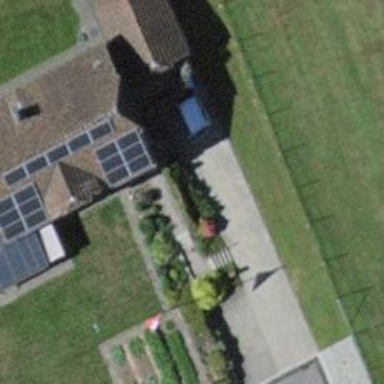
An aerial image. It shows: Solar power generator with photovoltaic panels.